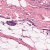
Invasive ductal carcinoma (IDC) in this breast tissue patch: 0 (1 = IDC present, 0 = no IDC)